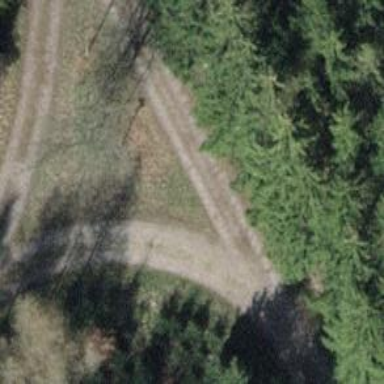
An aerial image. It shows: Pebblestone track with grade3 tracktype.